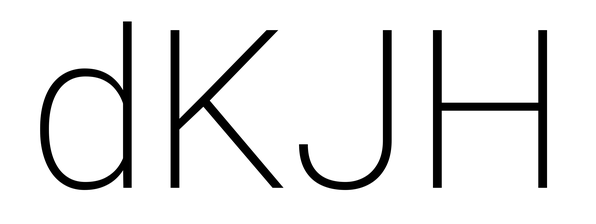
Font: Roboto_ExtraLight